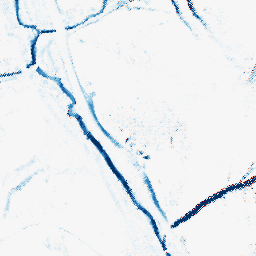
Category: morphological
Decomposition family: morphological_diamond
Decomposition parameters: operation: closing
radius: 5
Upsampling method: regularized
Upsampling parameters: scale: 4
lambda_reg: 0.1
Upsampling scale: 4